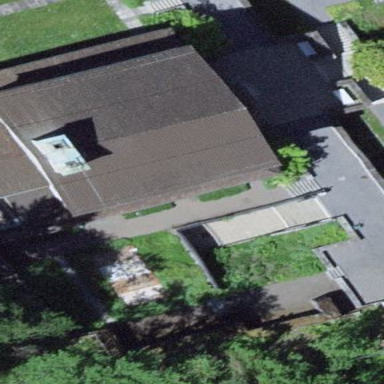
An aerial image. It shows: Gabled building that is crematorium.